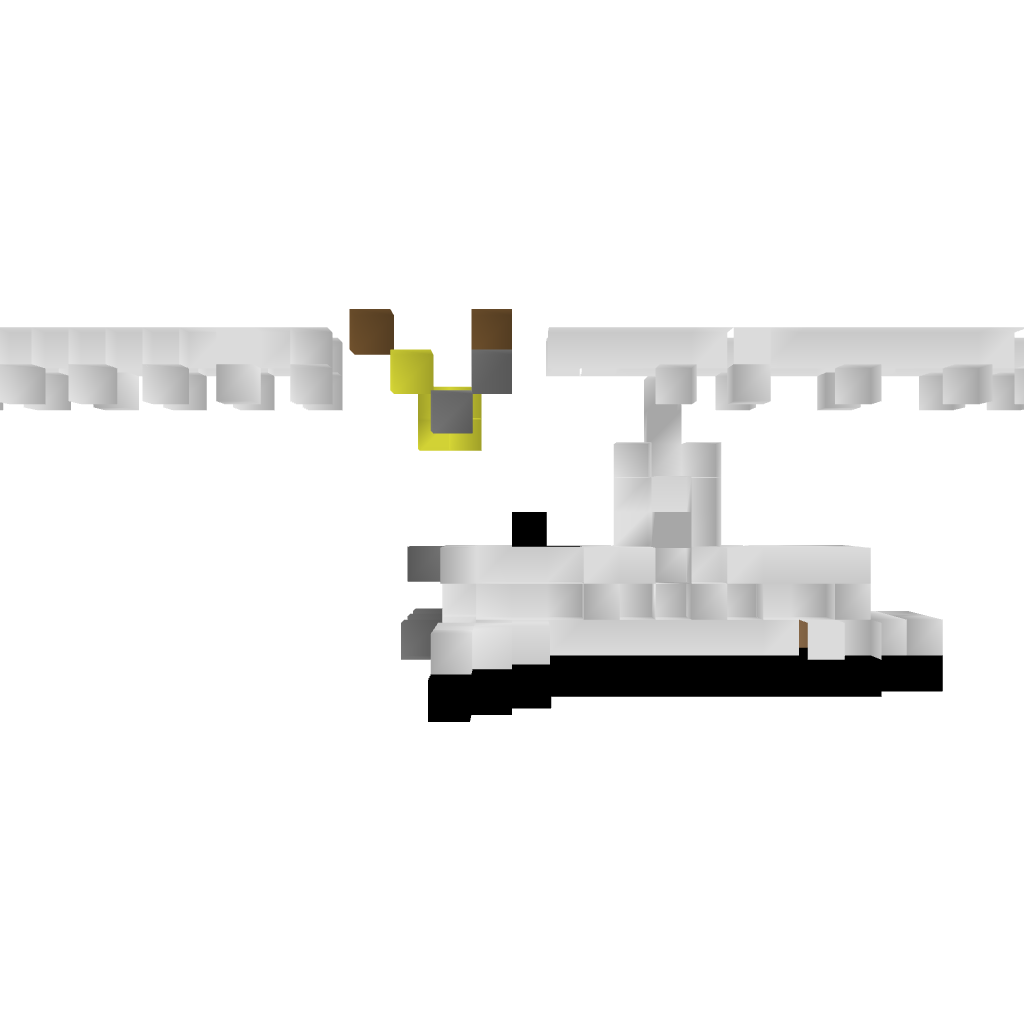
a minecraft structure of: space lab bad low quality